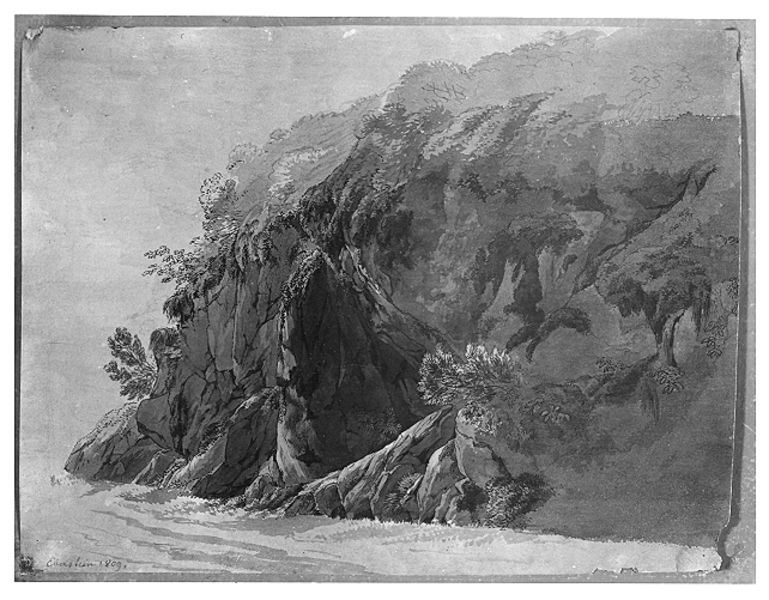
Titel: Felshang bei Eberstein
Künstler: Carl Ludwig Frommel
Standort: Karlsruhe
Institution: Staatliche Kunsthalle Karlsruhe
Schlagwörter: baum, berg, blätter, dunkel, feder, felsen, himmel, meer, schatten, wasser, weiß, wolken, aquarell, bäume, fluss, landschaft, sand, ufer, grau, hell, licht, schwarz, zeichnung, gras, weg, wiese, malerei, stein, steine, bild, signatur, bach, dämmerung, natur, wind, busch, büsche, gebüsch, sträucher, boden, pflanzen, höhle, wald, landschft, gischt, küste, schrift, strand, wellen, düster, biegung, studie, abhang, berge, fels, hang, klippen, sonnenlicht, grafik, nebel, steil, böschung, romantik, strömung, brandung, sturm, wetter, white, black, dark, gray, grey, old, painting, flowers, japanese, print, plant, bucht, klippe, ozean, steilküste, hell dunkel, laviert, urlaub, druck, felsig, schwarz-weiss, radierung, stich, entwurf, wood, bewachsen, sehnsucht, buschwerk, antik, cliff, clouds, rock, rocks, sky, stone, tree, gefährlich, hill, landscape, mountain, mountains, nature, ocean, sea, see, shore, water, waves, island, trees, felsvorsprung, coast, flowing, forest, grass, light, river, stream, bushes, path, plants, road, felsenlandschaft, drawing, paper, postkarte, zeichnun, black and white, frame, texture, shadow, bird, etching, line, monochrome, sketch, wildniss, pen, beach, cliffs, foam, seascape, wave, scene, ledge, dirt, outside, valley, bewuchs, leaves, kliff, ink, aquarelliert, zeichnunge, watercolor, watercolour, aquarel, art, ground, signature, study, engraving, pencil, postcard, felshang, steilufer, angles, lines, bush, branches, lanscape, slope, steep, leaf, seaside, datiert, pen and ink, wash, cave, charcoal, shade, vegetation, flow, paint, splash, shrubs, duster, japan, bank, land, mist, moss, branch, stones, trail, himmeöl, scharzweiss, cracks, weeds, dust, earth, landschaf, niche, date, boulder, foliage, natural, precipice, rocky, current, ripples, past, wassen, grotto, shoreline, clif, riverbank, shrubbery, blck, asia, bluff, creek, edge, deep, shite, hil, g, washes, bw, i, korean, stems, setting, 1809, loui, kgkjg, jlkhlkh, hlghl, gkjj, hl, highoi, gihloi, hoohi, hp, hom, j, ùpi, iii, io, ioo, pi, piuy, yuy, yygogoogoho, ho, hohogog, ù, goggu, gigl, olimij, hgoilj, jjùi, iioj, ujiù, upu, o, ouihiougph, uihppiùpi, uooigpo, pii, jo, koo, hoih, rive, foresr, pass, beech, rugged, mossy, bruchkante, cost, clifs, blak white, embankment, stoney, cleft, 18009, aquatint, 180g, 180, vog, coastline, tufts, overhang, \nature, nmountain, passt, shurbbery, rocean, branchs, gefahre, natrual, no frame, unframed, fiord, acquarelle